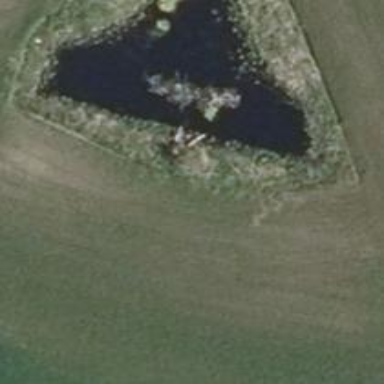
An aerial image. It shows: Pond filled with water used as emergency fire water pond.